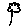
Label: tree